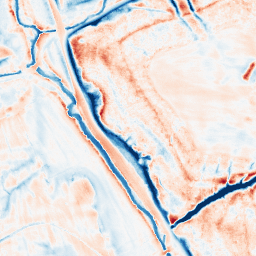
Category: trend_removal
Decomposition family: local_polynomial
Decomposition parameters: window_size: 21
degree: 3
Upsampling method: quintic
Upsampling parameters: scale: 4
Upsampling scale: 4